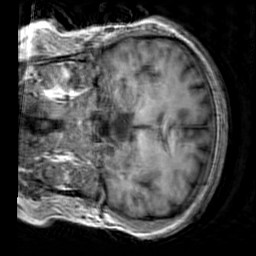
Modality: T1w
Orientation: coronal
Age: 45
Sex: male
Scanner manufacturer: siemens
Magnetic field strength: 3 T
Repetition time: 2.3 s
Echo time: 0.00303 s